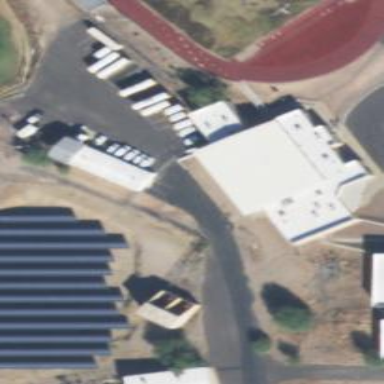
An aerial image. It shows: Fitness center building.